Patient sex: F
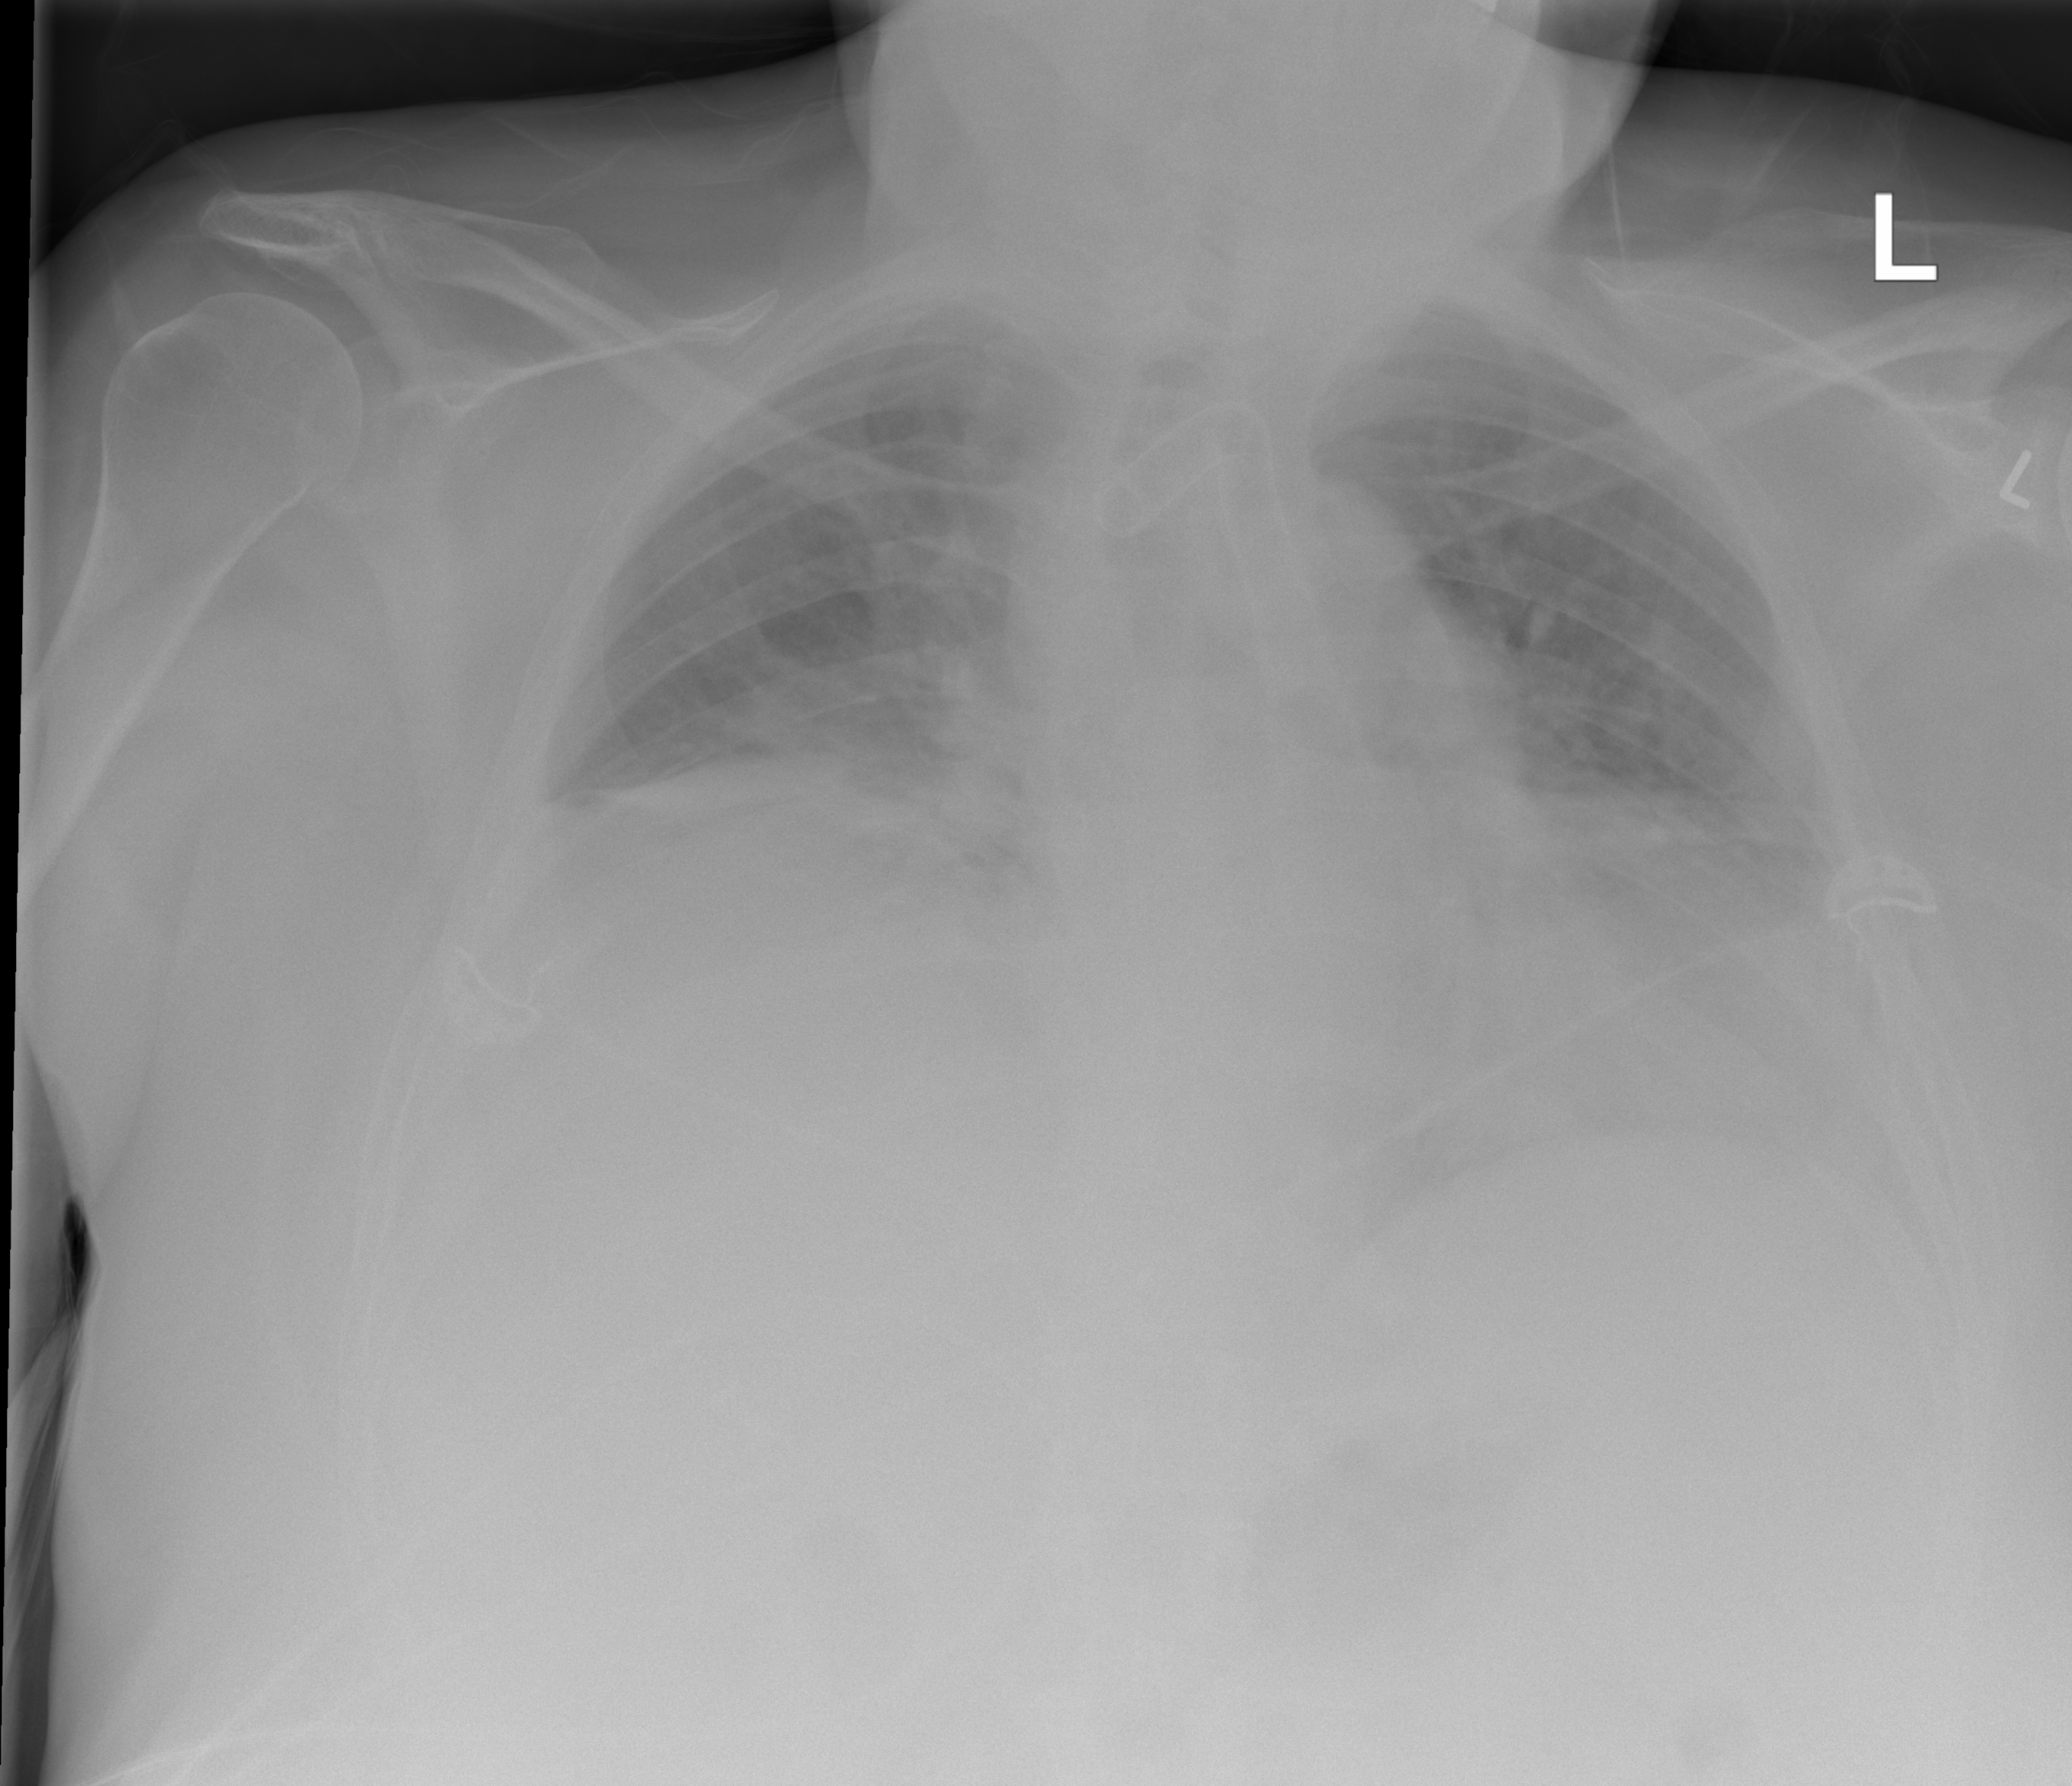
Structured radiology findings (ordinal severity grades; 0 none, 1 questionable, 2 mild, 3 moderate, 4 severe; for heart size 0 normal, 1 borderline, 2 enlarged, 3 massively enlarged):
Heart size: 0
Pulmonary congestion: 0
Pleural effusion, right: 0
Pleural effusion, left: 2
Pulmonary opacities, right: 0
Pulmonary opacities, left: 0
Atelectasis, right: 3
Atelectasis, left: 2